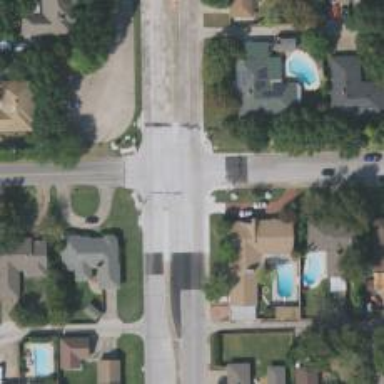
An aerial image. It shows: Crossing road.